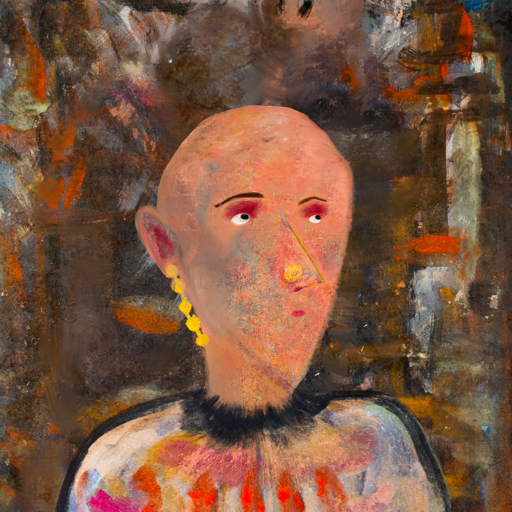
Background: GypsyQueen, Head And Neck Side: Irani, Face Side: Irani, Bust: Childish, Hair Side: Blank, Head Accessory: Blank, Second Necklace: Blank, Necklace: Blank, Baby: Blank